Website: home-depot
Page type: billing-address
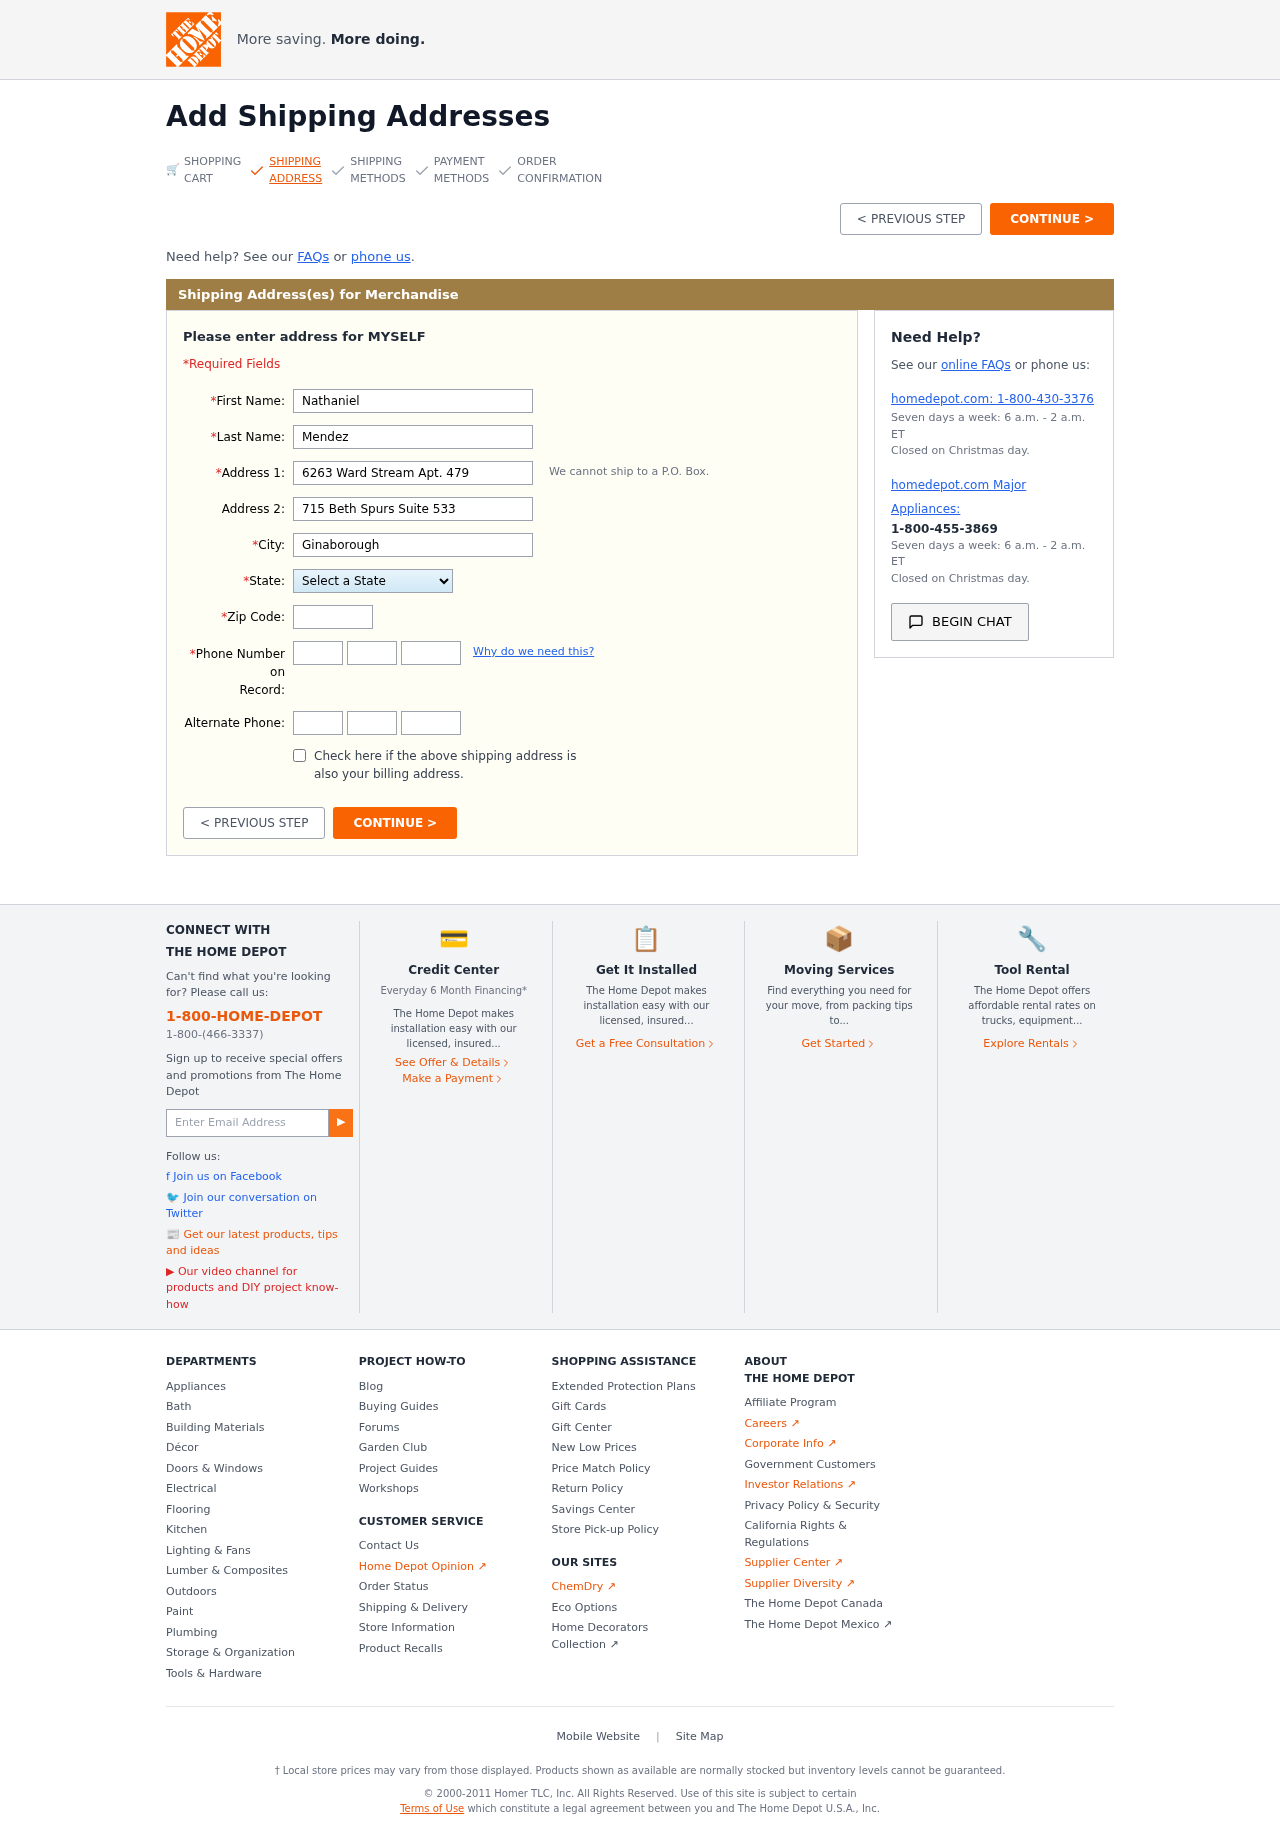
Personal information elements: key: PII_STATE
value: New York
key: PII_FIRSTNAME
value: Nathaniel
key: PII_LASTNAME
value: Mendez
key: PII_STREET
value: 6263 Ward Stream Apt. 479
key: PII_STREET2
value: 715 Beth Spurs Suite 533
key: PII_CITY
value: Ginaborough
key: PII_POSTCODE
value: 17119
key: PII_PHONE_AREA
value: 946
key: PII_PHONE_PREFIX
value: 693
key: PII_PHONE_LINE
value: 7230